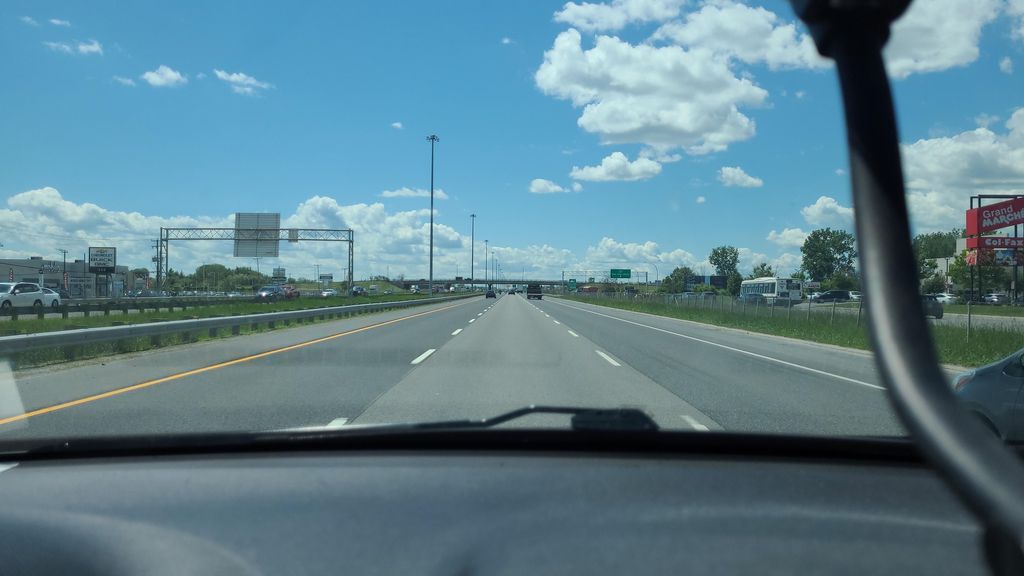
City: montreal